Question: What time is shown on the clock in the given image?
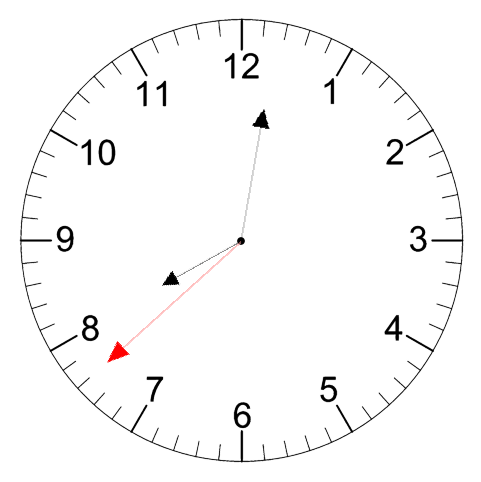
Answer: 08:01:38